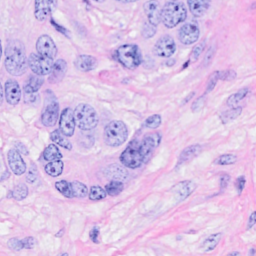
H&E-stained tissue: Breast